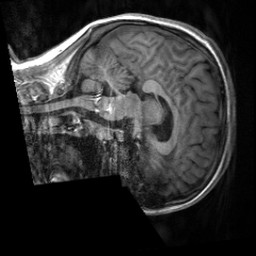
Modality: T1w
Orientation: sagittal
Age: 21
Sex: female
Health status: healthy
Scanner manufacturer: siemens
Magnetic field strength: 3 T
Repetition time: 2 s
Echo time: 0.00232 s